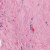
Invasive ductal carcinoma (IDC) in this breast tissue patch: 0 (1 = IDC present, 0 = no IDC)